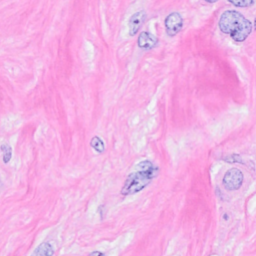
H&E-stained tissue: Breast